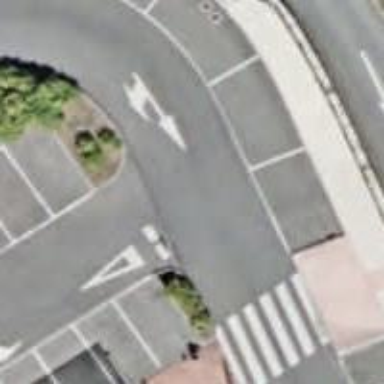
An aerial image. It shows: Road with "give way" sign.